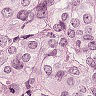
Metastatic tissue present: yes